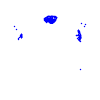
Particle: electron